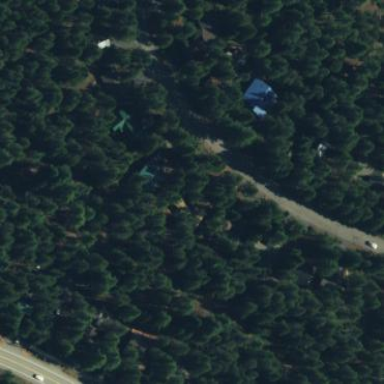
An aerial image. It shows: Evergreen woodland with needle-leaved trees.